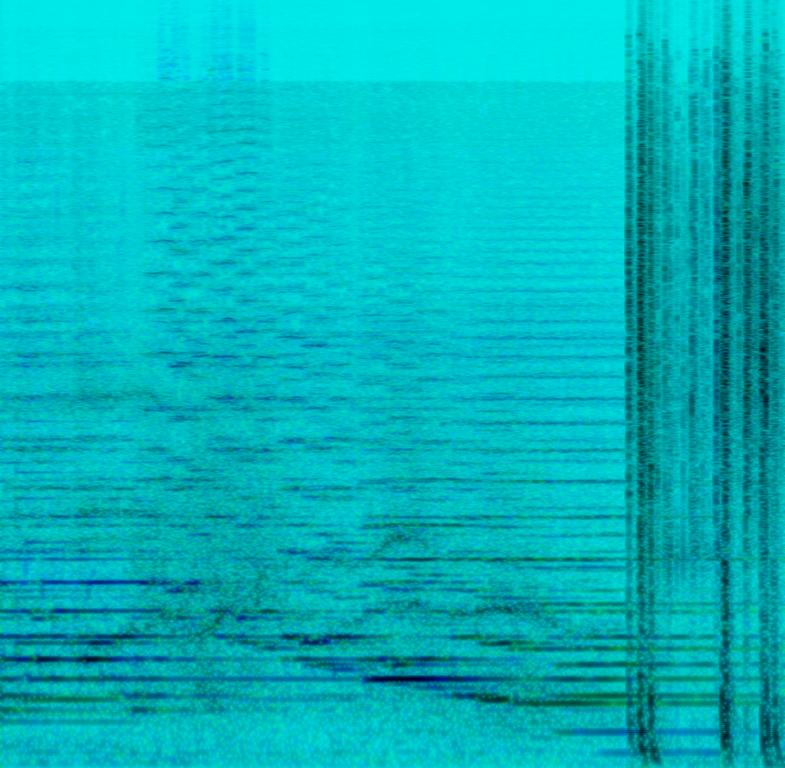
A full orchestra is playing a descending melody with a string section, a horn section and oboes. Then you can hear something falling to the ground and breaking. This may be playing in a sad disnemovie scene.